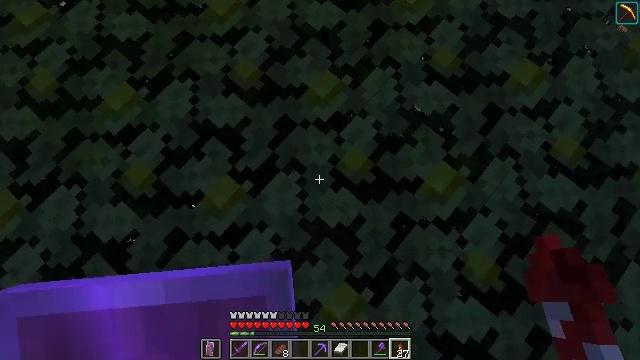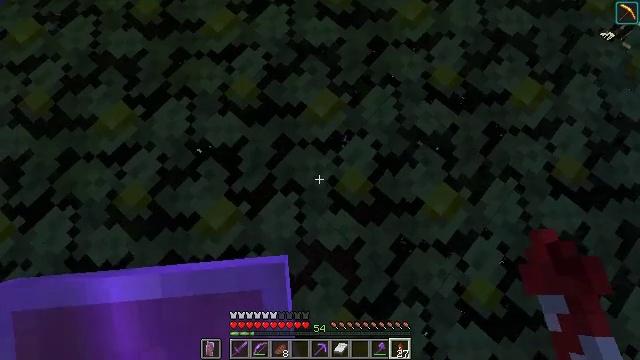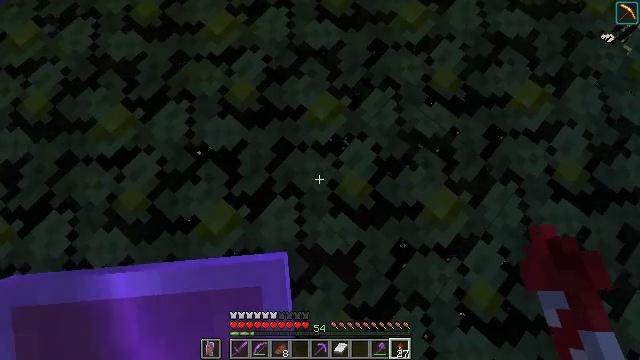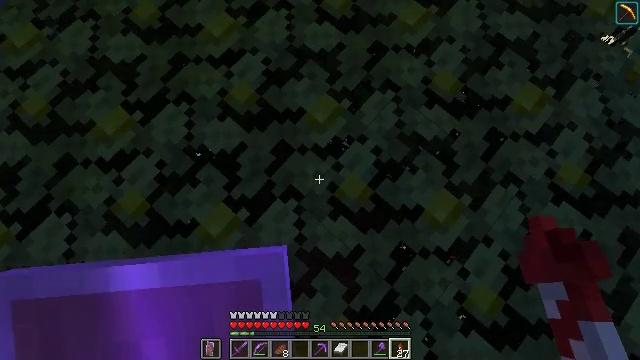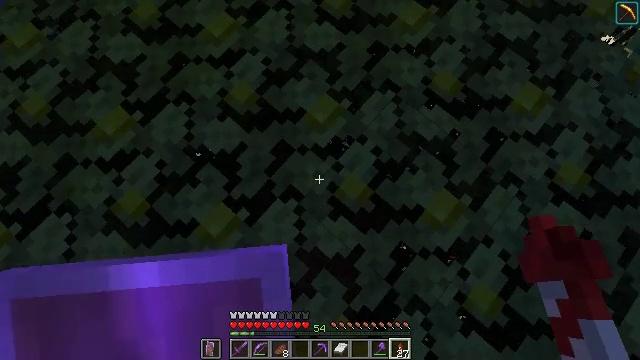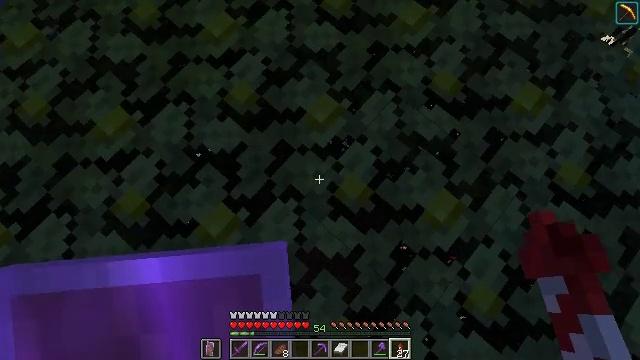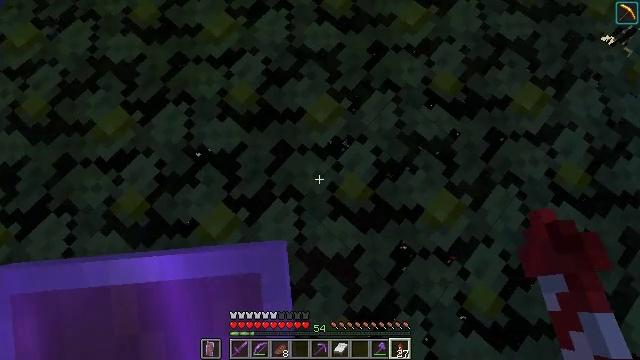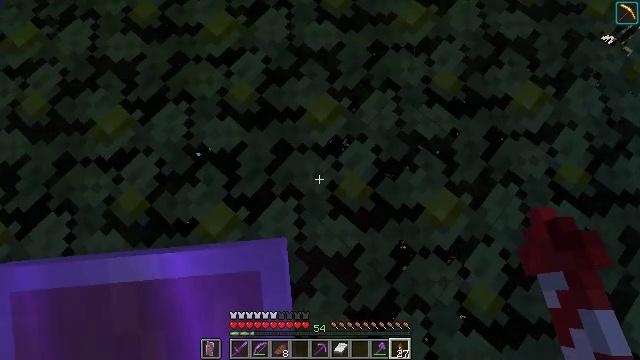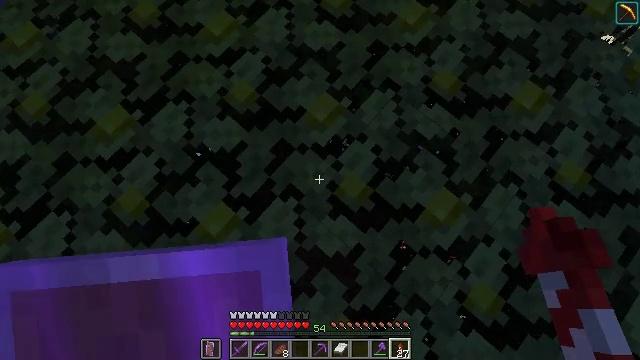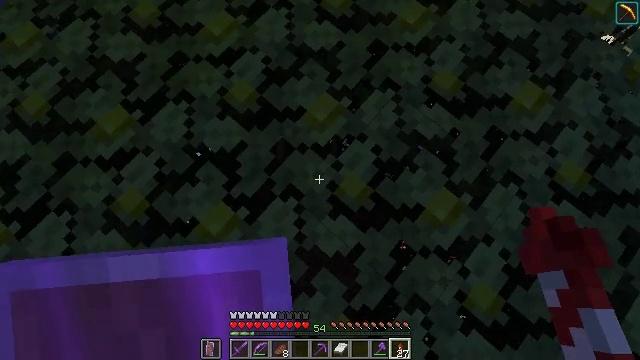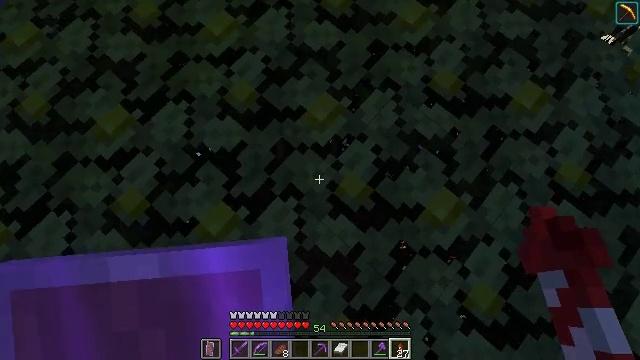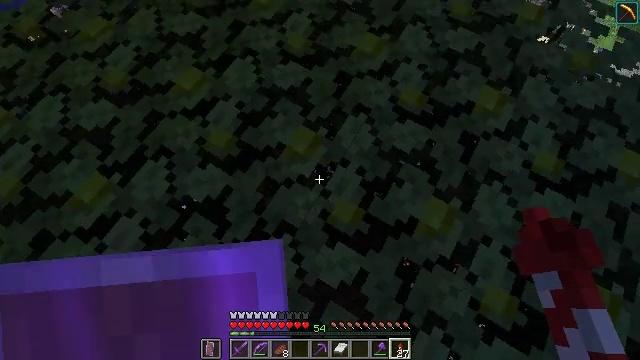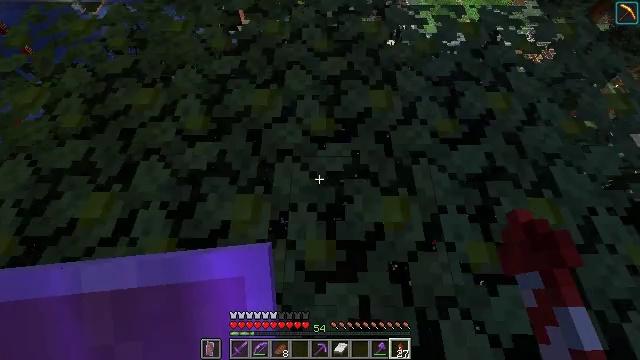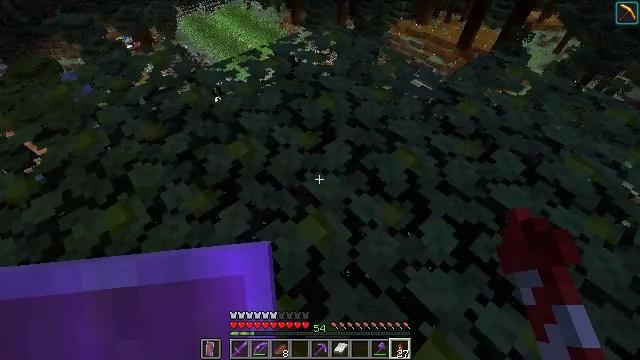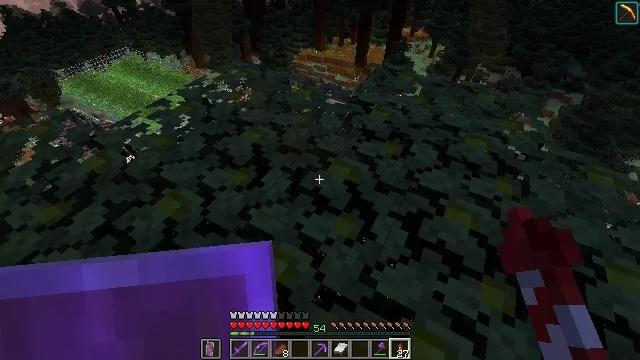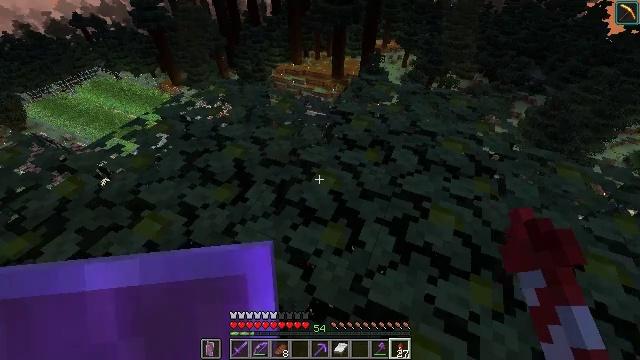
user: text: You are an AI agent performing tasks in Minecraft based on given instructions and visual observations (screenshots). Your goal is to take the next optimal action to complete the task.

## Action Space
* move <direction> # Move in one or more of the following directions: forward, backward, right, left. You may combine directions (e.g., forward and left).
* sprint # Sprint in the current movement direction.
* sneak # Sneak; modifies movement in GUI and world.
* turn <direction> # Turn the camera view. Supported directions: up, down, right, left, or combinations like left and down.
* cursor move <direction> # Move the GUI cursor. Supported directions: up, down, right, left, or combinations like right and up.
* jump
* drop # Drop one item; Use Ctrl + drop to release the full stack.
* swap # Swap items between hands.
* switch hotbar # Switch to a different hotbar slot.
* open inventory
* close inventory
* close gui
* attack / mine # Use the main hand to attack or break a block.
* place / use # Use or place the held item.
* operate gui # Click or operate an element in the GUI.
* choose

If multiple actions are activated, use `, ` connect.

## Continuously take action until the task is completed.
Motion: motion action
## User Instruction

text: Craft paper using the crafting table.
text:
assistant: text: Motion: no_op
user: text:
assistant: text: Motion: no_op
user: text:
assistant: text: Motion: no_op
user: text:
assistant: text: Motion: no_op
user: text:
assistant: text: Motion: no_op
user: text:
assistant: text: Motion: no_op
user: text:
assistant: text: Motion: no_op
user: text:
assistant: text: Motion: no_op
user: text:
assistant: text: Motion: no_op
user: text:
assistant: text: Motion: no_op
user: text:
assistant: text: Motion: turn right and up
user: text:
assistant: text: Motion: turn right and up
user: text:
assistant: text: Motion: turn right and up
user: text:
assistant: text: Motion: turn right and up
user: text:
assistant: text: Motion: turn right and up
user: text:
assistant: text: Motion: no_op
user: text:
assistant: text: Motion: no_op
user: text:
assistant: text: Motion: no_op
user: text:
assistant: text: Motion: no_op
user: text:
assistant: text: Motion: move forward, turn right
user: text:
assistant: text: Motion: move forward, turn right
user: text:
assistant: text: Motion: move forward, turn right
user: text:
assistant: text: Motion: move forward
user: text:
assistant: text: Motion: move forward
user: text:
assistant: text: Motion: move forward, turn left
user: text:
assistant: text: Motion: move forward, turn left
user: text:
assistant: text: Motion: move forward, turn left
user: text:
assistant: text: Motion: turn left
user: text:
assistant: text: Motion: turn left
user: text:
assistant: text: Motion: no_op